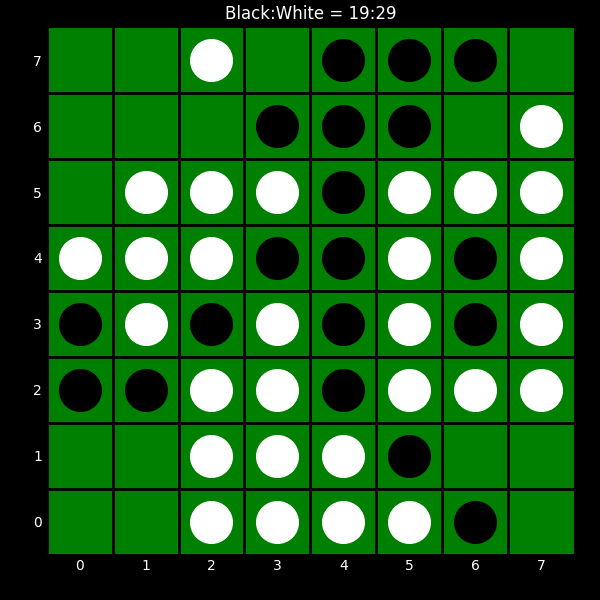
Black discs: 19
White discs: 29